Interaction volume radius: 5 \u00c5
Interaction volume height: 35 \u00c5
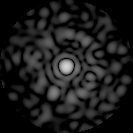
Disorder parameter: 0.7989